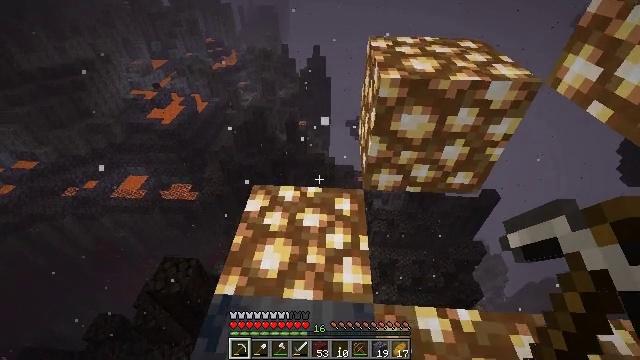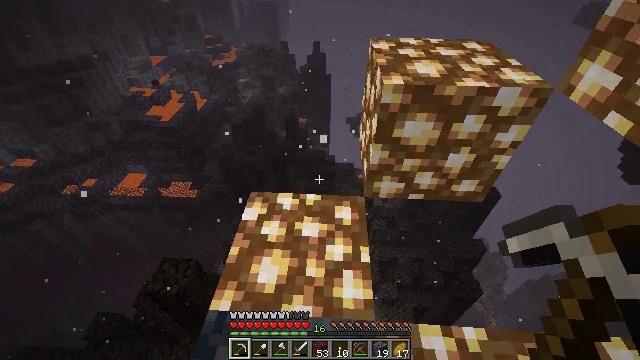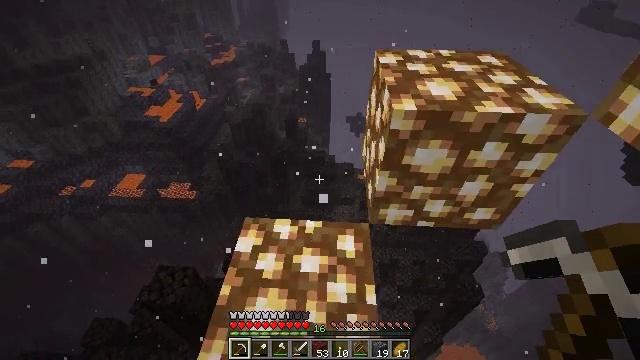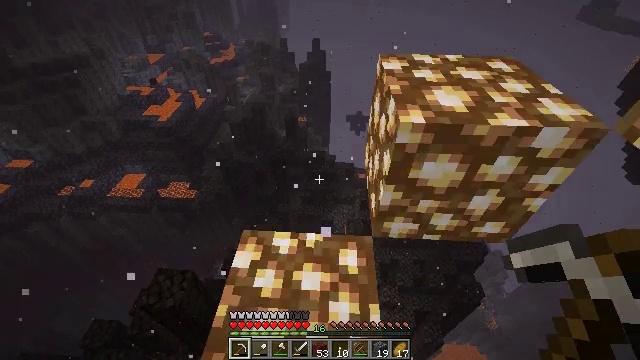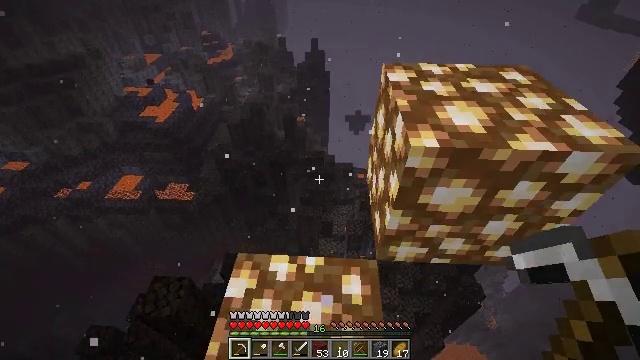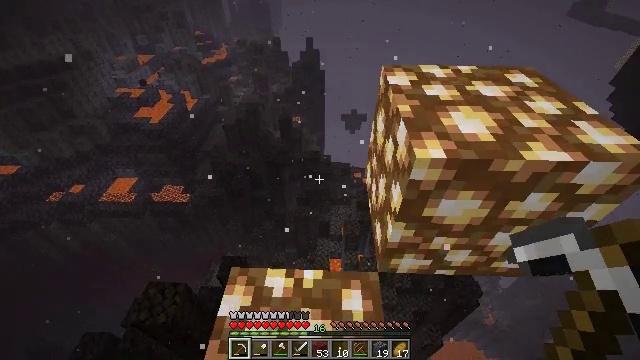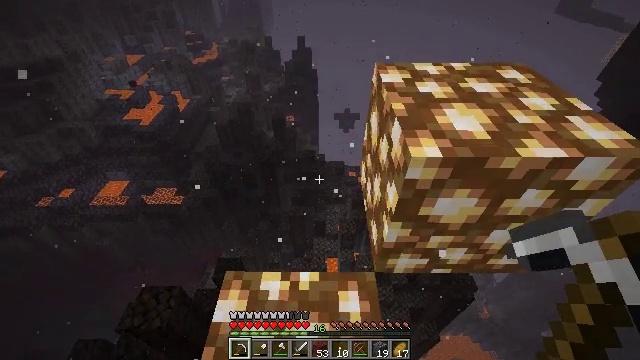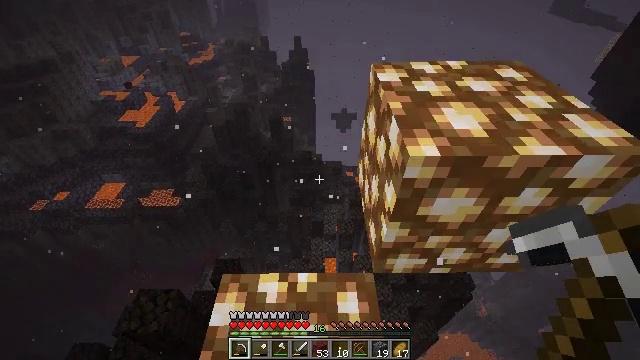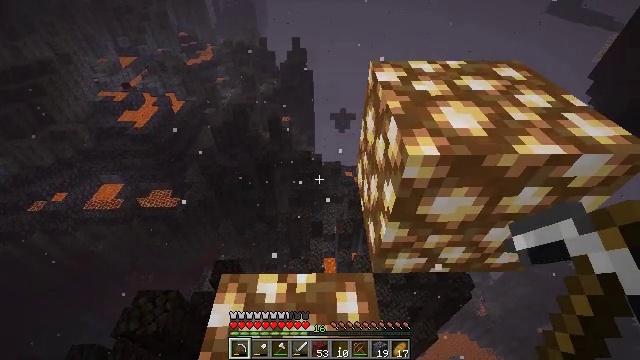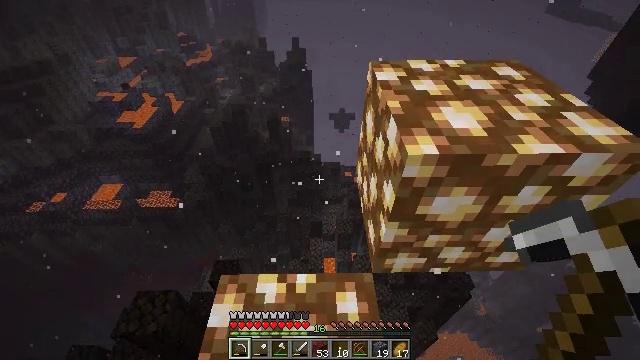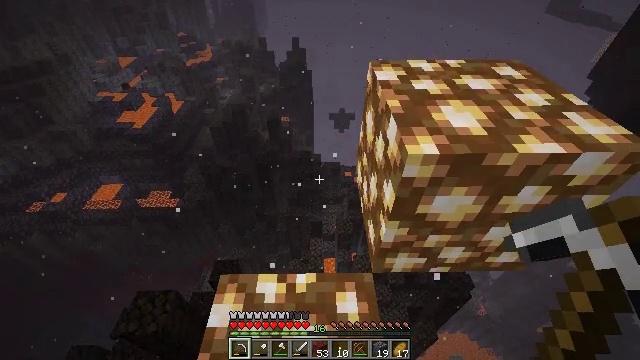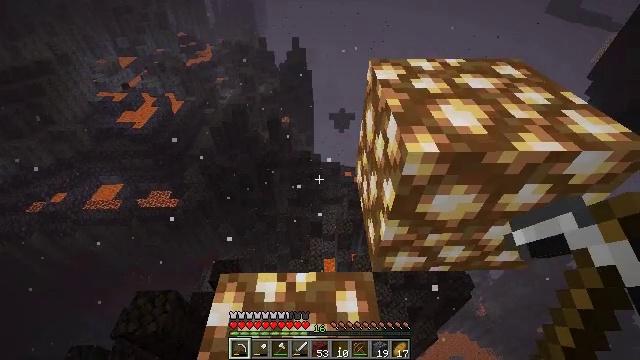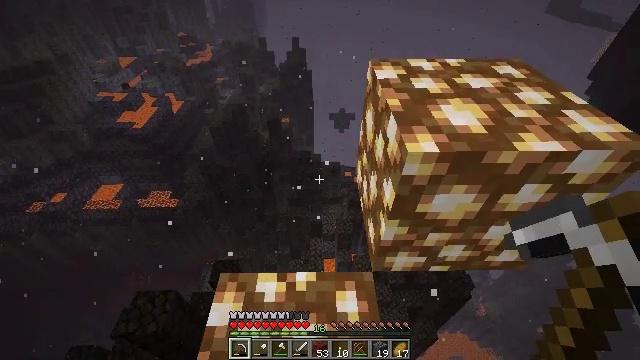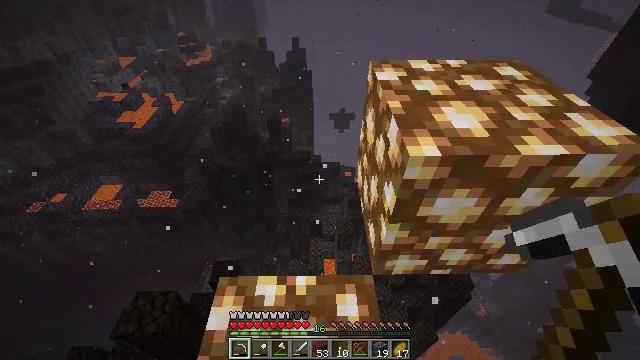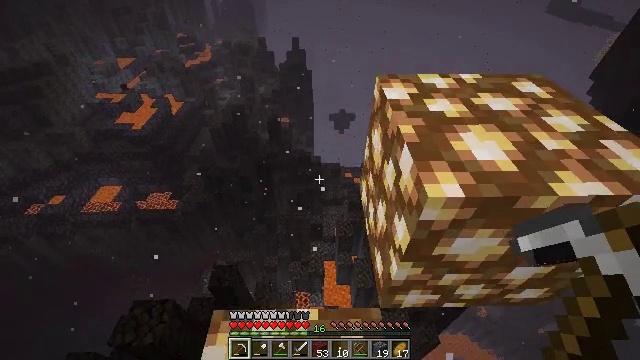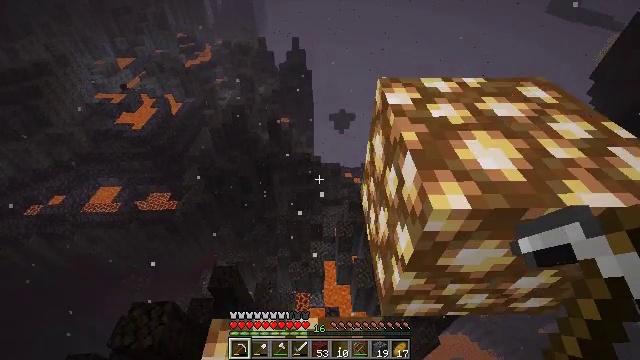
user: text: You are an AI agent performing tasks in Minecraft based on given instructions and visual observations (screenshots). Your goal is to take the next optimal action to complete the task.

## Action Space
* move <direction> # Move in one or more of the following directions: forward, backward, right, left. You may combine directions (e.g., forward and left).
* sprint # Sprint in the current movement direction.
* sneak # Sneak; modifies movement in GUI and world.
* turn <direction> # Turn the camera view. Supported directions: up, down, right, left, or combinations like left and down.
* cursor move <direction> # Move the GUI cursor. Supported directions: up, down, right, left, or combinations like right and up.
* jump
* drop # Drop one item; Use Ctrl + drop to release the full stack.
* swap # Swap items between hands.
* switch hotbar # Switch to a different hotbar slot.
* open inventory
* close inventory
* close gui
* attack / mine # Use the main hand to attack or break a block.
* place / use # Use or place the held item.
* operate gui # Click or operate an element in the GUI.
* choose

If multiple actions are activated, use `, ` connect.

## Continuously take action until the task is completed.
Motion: motion action
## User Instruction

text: Mine the glowstone in the Nether.
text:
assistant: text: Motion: move forward
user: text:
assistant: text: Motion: move forward
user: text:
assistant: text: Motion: move forward
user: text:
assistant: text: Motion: no_op
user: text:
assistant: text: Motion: turn right
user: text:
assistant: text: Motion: turn right
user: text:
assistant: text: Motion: no_op
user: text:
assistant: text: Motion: no_op
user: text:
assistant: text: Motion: no_op
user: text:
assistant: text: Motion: no_op
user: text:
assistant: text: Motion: no_op
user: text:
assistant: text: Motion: no_op
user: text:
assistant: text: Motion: move forward
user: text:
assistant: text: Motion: move forward
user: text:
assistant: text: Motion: no_op
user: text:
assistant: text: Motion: turn right
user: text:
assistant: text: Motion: turn right
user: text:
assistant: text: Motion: turn right
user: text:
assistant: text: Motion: turn right
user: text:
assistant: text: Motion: turn right
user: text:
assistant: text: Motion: attack / mine
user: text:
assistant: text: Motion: attack / mine
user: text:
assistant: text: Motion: attack / mine
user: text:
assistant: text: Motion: attack / mine
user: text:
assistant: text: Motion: attack / mine
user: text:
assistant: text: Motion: attack / mine
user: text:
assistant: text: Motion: attack / mine
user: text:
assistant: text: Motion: attack / mine
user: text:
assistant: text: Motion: attack / mine
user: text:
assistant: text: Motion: attack / mine